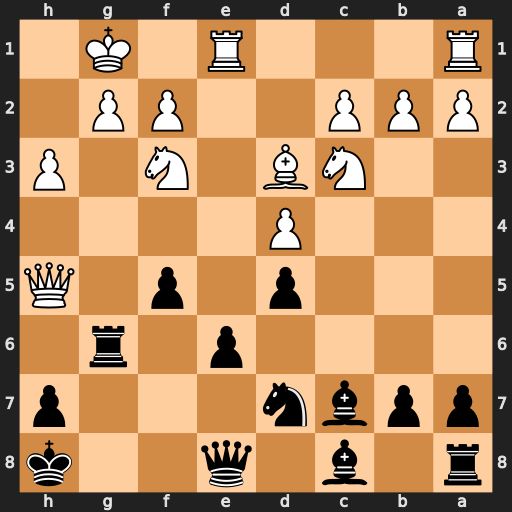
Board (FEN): r1b1q2k/ppbn3p/4p1r1/3p1p1Q/3P4/2NB1N1P/PPP2PP1/R3R1K1
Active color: b
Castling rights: -
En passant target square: -
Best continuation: Rxg2+ Kxg2 Qxh5